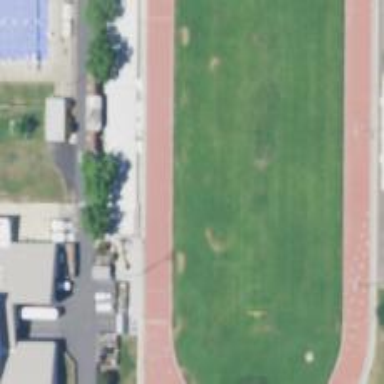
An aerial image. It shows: American football pitch for leisure and sport activities.